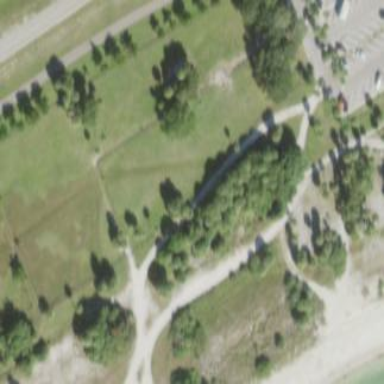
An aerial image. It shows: Dog park enclosed by chain link fence.